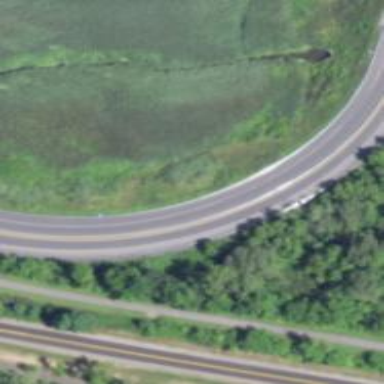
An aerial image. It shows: Culvert underpass for canal.